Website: walmart
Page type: payment
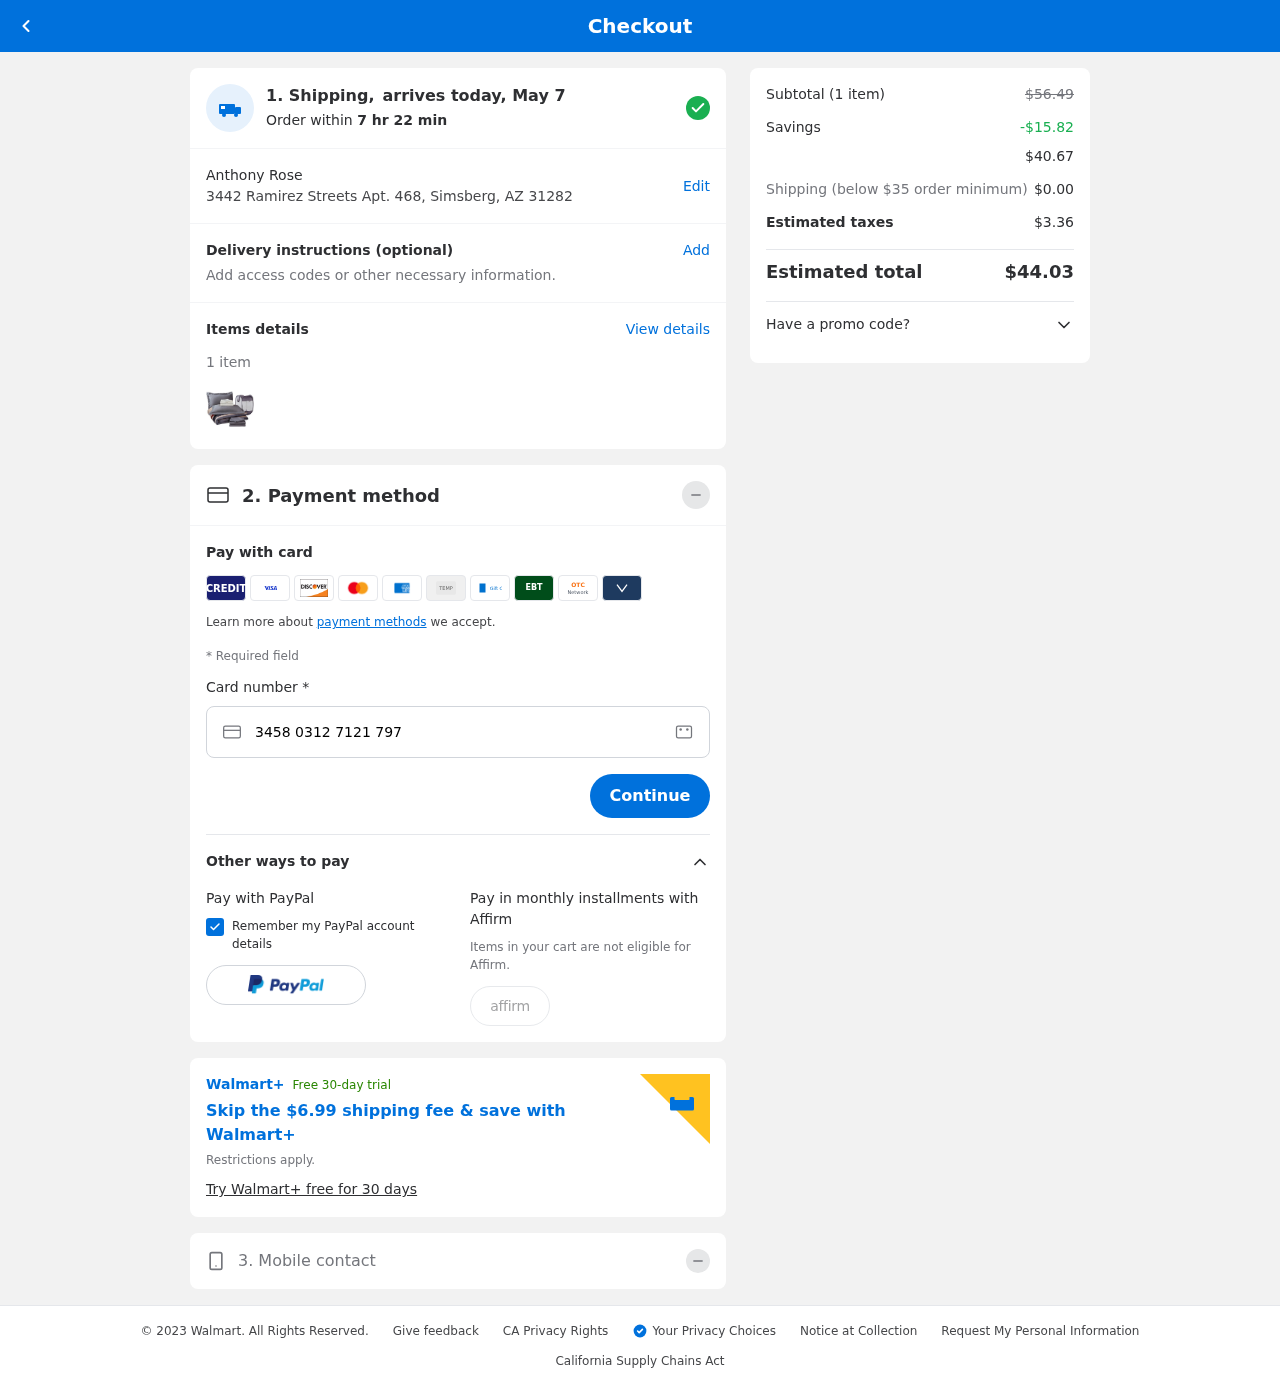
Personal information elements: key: PII_FULLNAME
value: Anthony Rose
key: PII_STREET
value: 3442 Ramirez Streets Apt. 468
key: PII_CITY_STATE_ZIP
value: Simsberg, AZ 31282
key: PII_CARD_NUMBER
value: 3458 0312 7121 797
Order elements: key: ORDER_DELIVERY_DATE
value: May 7
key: ORDER_NUM_ITEMS
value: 1
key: ORDER_SUBTOTAL_BEFORE_SAVINGS
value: $56.49
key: ORDER_SAVINGS
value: -$15.82
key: ORDER_SUBTOTAL
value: $40.67
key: ORDER_SHIPPING_COST
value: $0.00
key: ORDER_TAX
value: $3.36
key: ORDER_TOTAL
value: $44.03